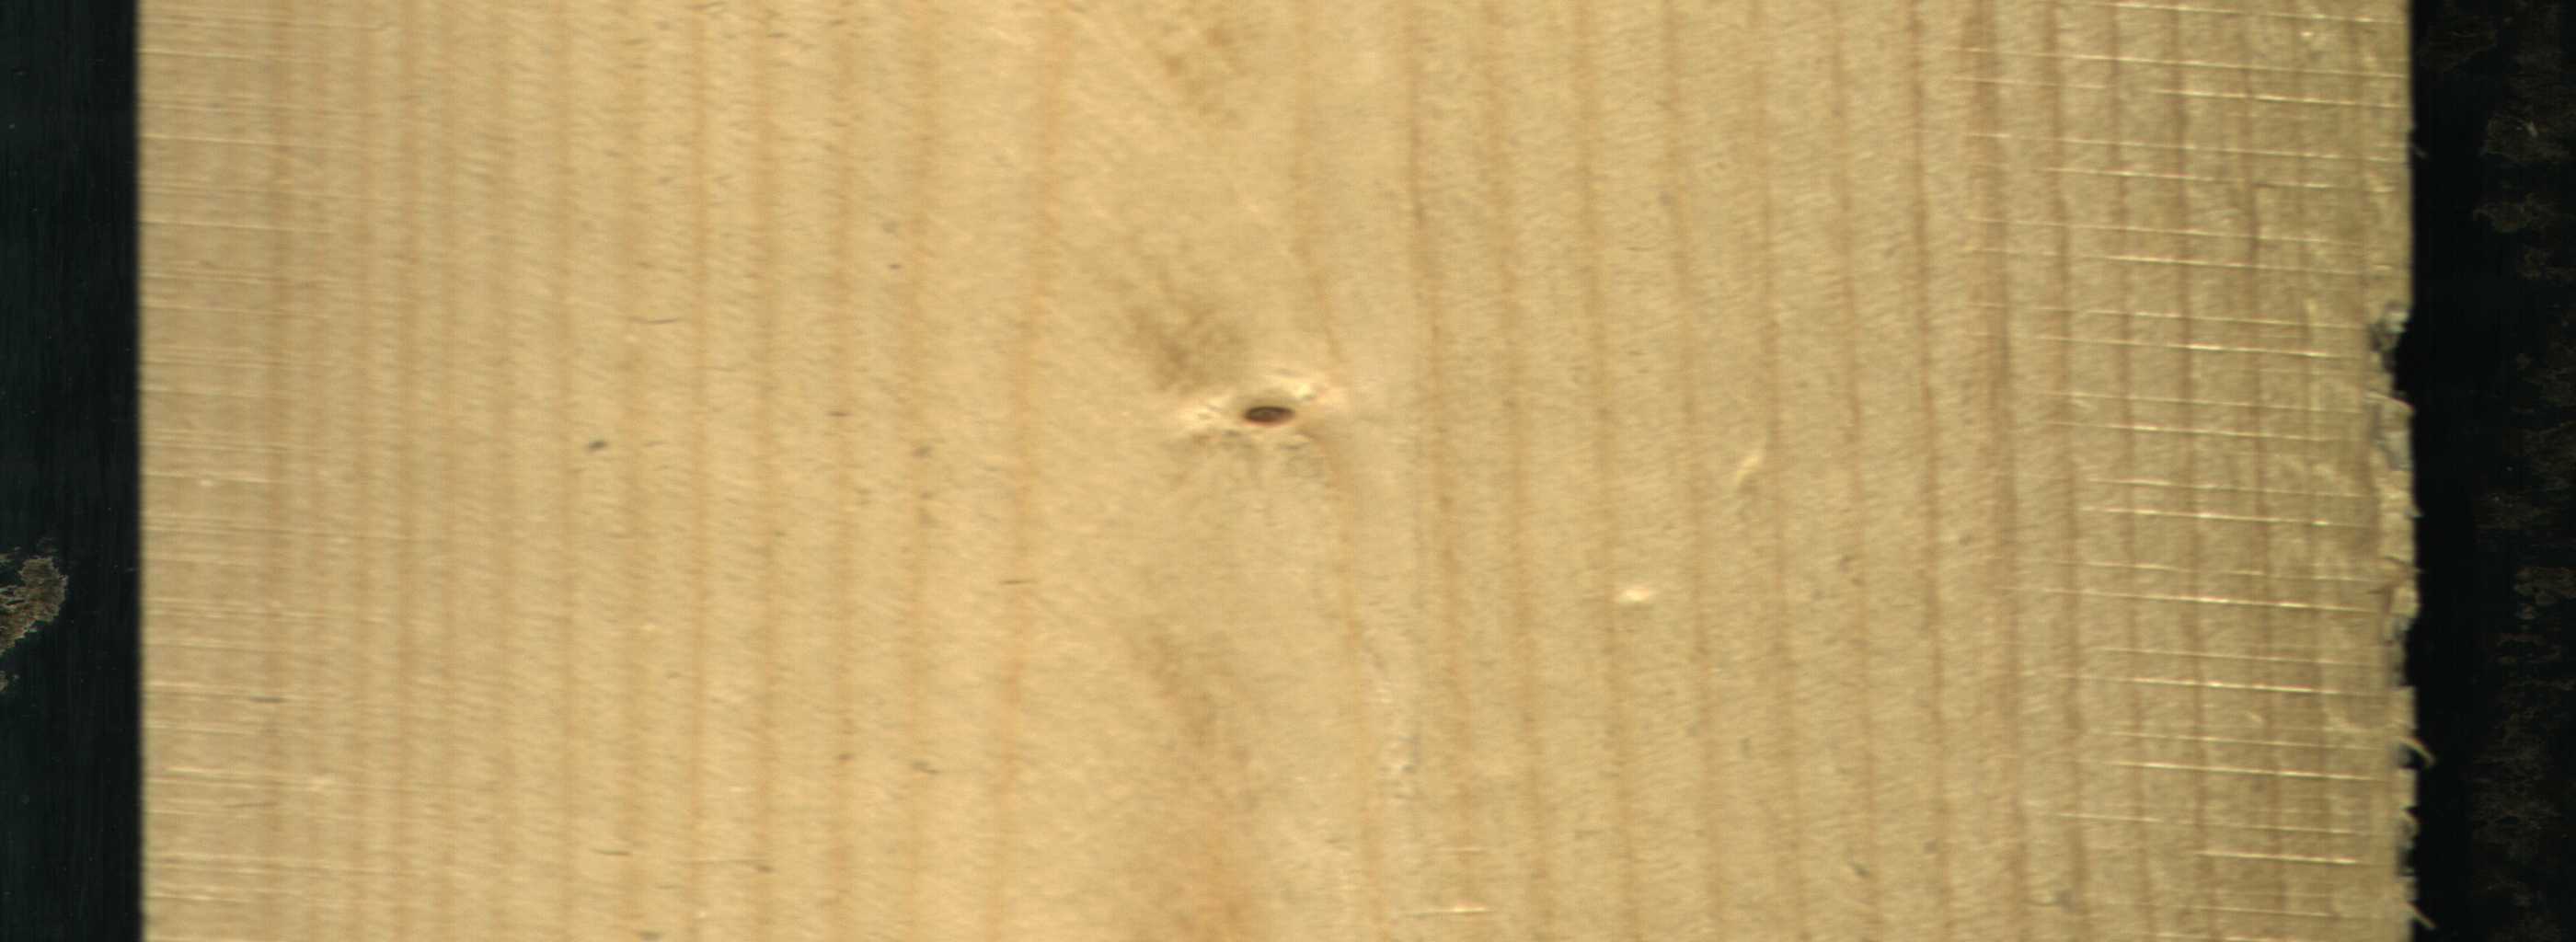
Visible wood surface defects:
Live_Knot